Question: Is it possible to show datalabels on top of columns in stacked graph ?
Fiddle is <URL>
I want to show the labels on the top of column.
'''
$(document).ready(function(){
var test = [100,0,0,0,0];
plotDataGroupedByAge(test);
})
function plotDataGroupedByAge(data)
{
$('#graph_agerange').highcharts({
chart: {
type: 'column',
backgroundColor:'#EFEFEF'
},
title: {
align : "left",
style:{
'color':'#26DBA9',
fontSize : '20',
fontWeight :'bold'
},
text: 'Age Range'
},
subtitle: {
text: ''
},
xAxis: {
categories: [
'15-30',
'30-45',
'45-60',
'60-75',
'75+',
],
labels: {
style: {
fontSize : '15',
fontWeight :'bold'
}
},
lineWidth: 0,
minorGridLineWidth: 0,
lineColor: 'transparent',
minorTickLength: 0,
gridLineWidth: 0,
tickColor: '#EFEFEF',
},
yAxis: {
max: 100,
title: {
text: ''
},
labels: {
enabled: false
},
stackLabels: {
enabled: true,
style: {
fontWeight: 'bold',
color: (Highcharts.theme && Highcharts.theme.textColor) || 'red'
}
},
gridLineWidth: 0,
minorGridLineWidth: 0
},
credits:false,
plotOptions: {
column: {
pointPadding: 0.2,
borderWidth: 0,
stacking: 'normal',
pointWidth: 45
},
},
series: [{
name: '',
data: [100, 100, 100, 100,100],
color:'#E1E3E3',
showInLegend: false
},
{
name: '',
data: data,
color:'#FE9B00',
dataLabels:{enabled:true},
showInLegend: false,
}
]
});
}
'''
Basically I want to show each column as percent show I kept stacked columns , One in gray with value fixed as 100 and one in orange to show percent.
I want final output something which is similar to

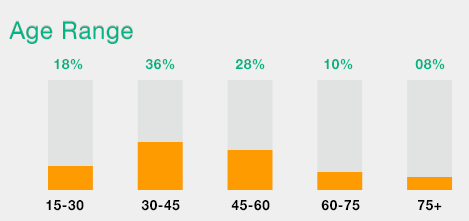
Answer: You can use a loop over each point and translate position by attr() function.
'''
var max = chart.yAxis[0].toPixels(chart.series[0].data[0].y, true);
$.each(chart.series[1].data, function (i, d) {
d.dataLabel.attr({
y: max - 20
});
});
'''
Example: <URL>